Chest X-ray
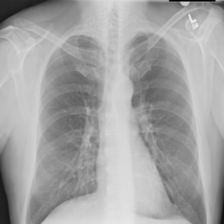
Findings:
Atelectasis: negative
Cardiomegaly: negative
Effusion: negative
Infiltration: positive
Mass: negative
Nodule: negative
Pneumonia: negative
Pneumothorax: negative
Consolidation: negative
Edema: negative
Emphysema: negative
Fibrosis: negative
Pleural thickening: negative
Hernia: negative